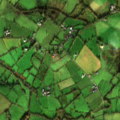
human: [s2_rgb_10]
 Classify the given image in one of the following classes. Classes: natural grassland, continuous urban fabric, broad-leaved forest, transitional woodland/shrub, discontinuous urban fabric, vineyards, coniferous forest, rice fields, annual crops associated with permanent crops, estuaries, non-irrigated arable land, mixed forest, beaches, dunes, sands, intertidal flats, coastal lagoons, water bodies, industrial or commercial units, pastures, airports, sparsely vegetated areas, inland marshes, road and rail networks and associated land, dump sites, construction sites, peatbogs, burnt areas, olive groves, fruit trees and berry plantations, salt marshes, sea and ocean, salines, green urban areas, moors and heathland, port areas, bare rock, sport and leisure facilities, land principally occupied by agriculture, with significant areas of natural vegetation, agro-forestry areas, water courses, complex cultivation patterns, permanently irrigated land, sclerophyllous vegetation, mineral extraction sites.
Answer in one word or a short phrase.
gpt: pastures